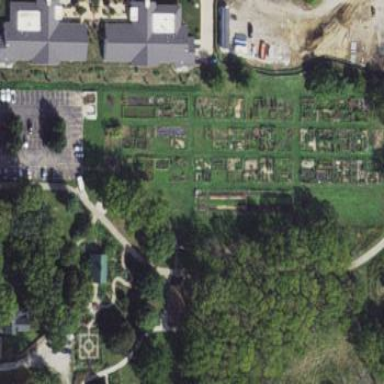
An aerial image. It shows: Community garden providing leisure land.